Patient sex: M
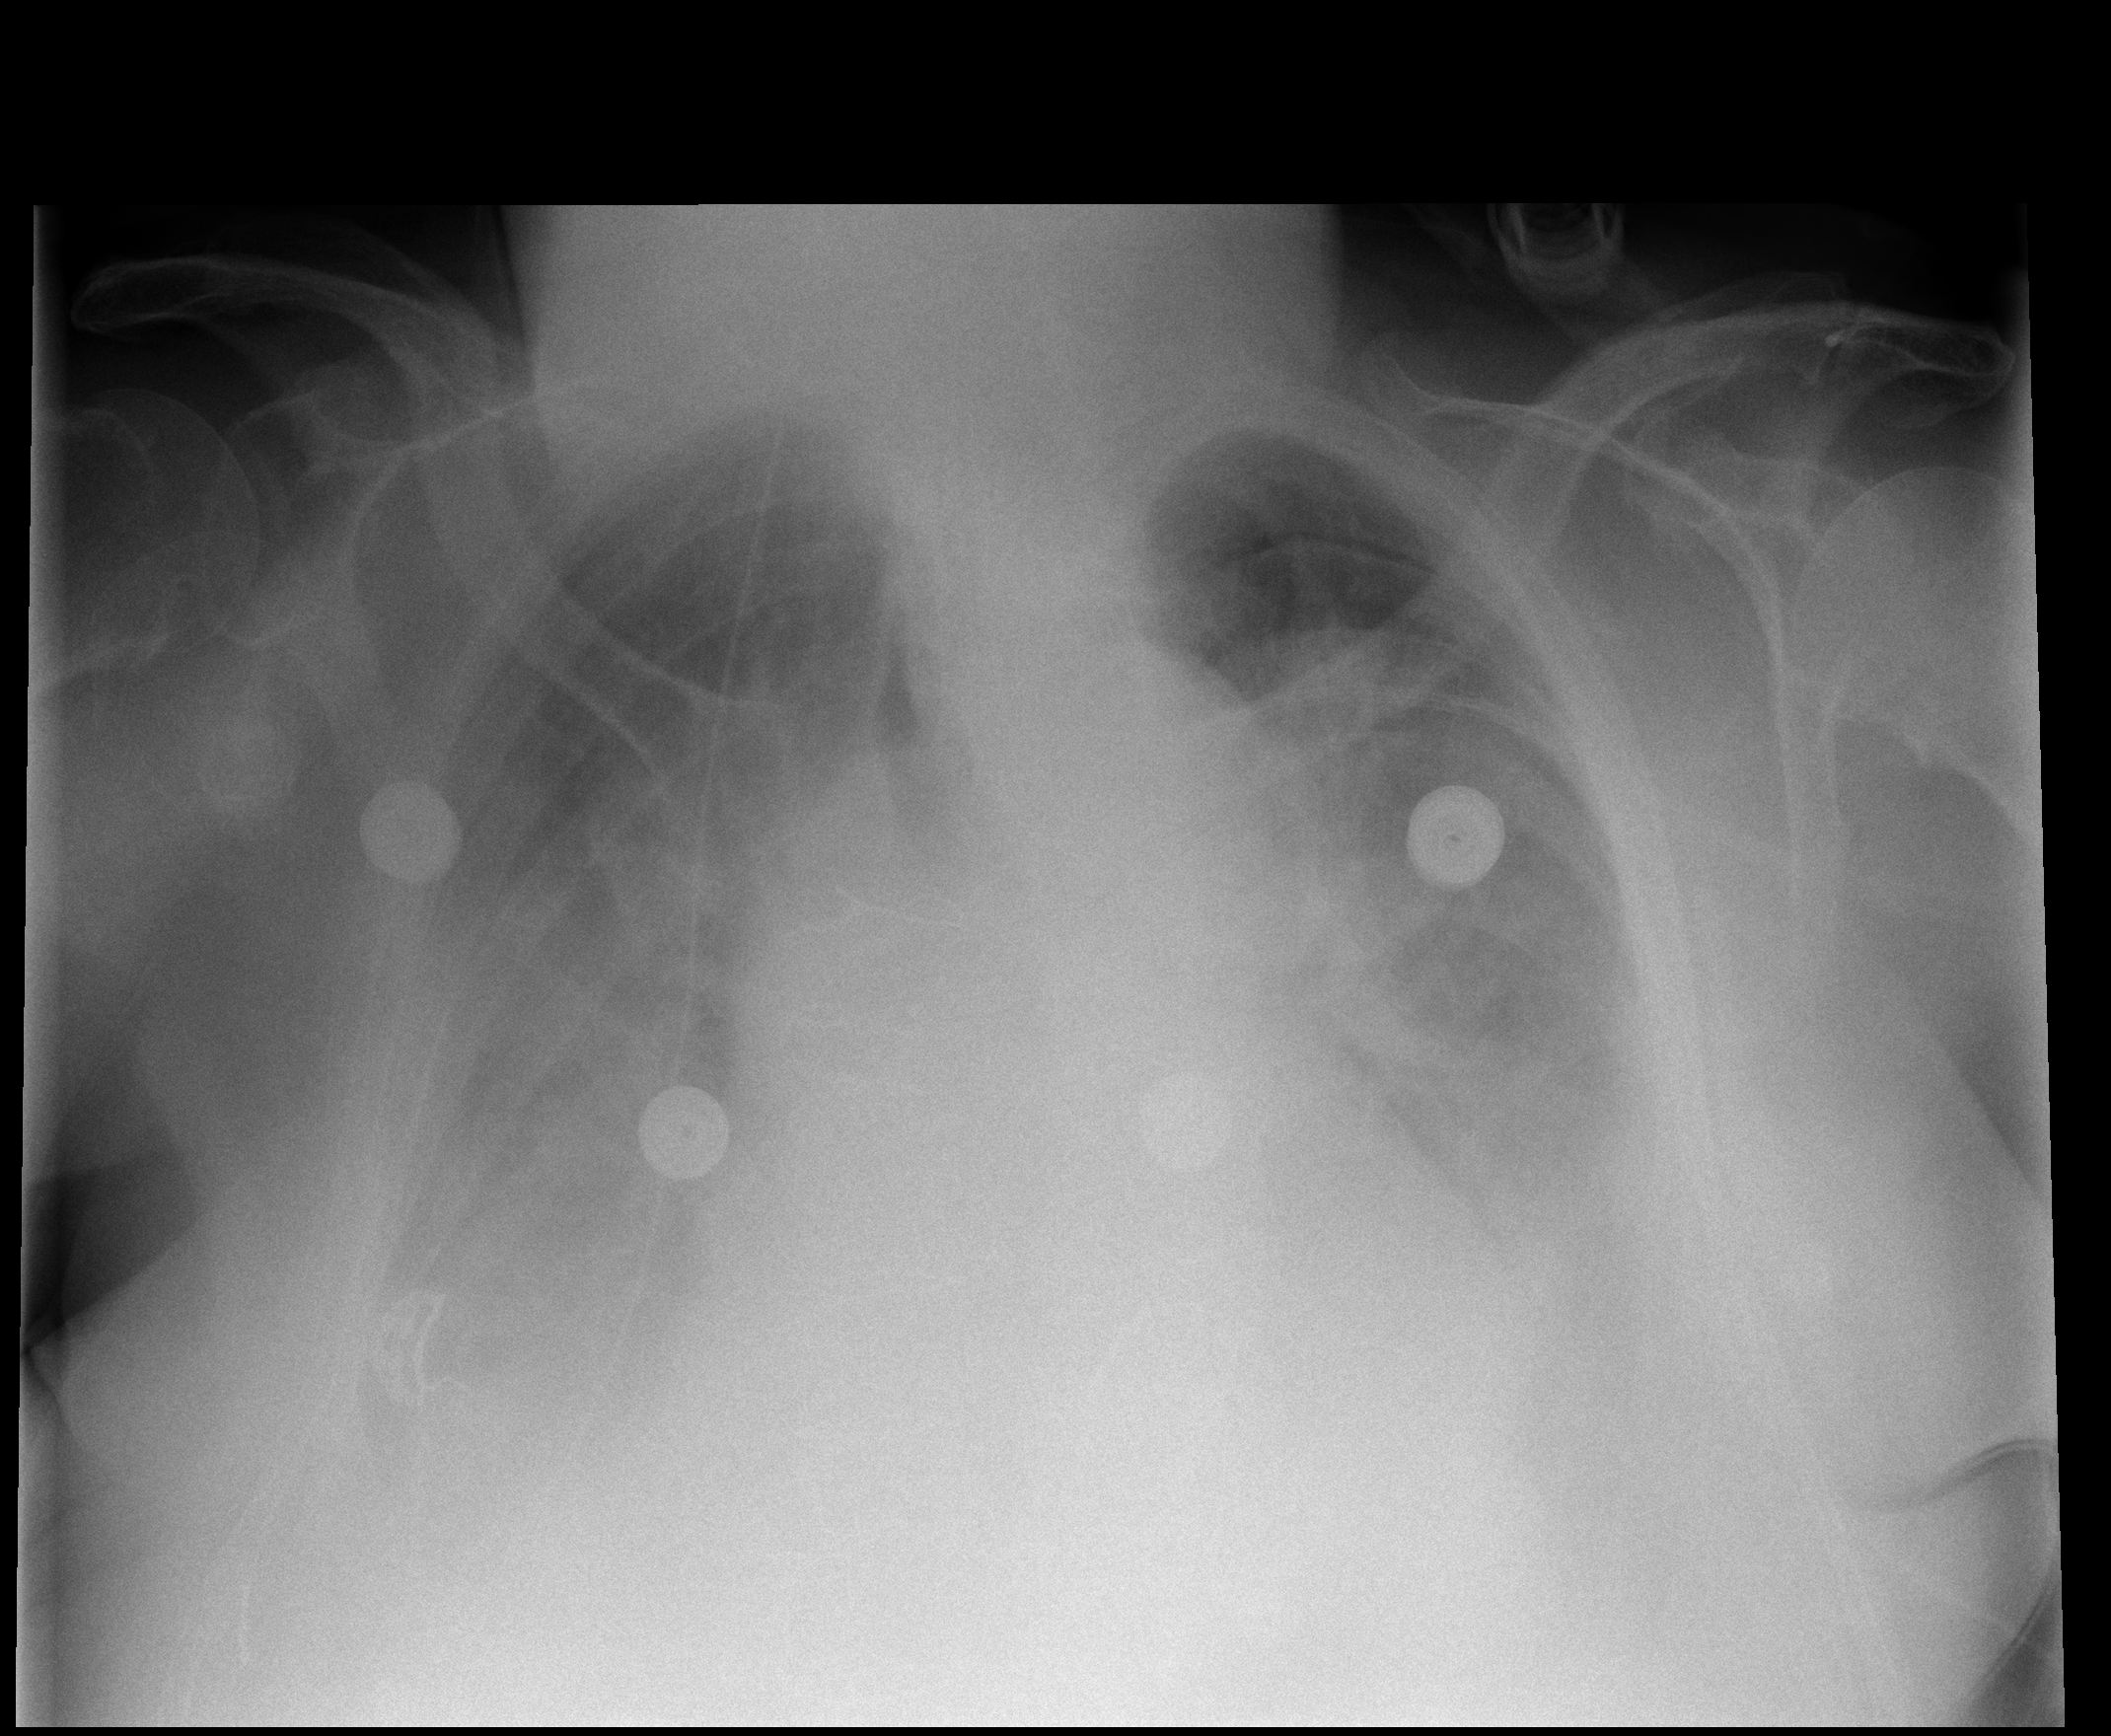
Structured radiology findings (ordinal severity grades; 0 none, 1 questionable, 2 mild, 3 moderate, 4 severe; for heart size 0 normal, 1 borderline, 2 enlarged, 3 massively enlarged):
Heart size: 2
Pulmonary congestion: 3
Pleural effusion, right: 3
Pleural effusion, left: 3
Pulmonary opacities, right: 0
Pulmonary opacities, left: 0
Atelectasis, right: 3
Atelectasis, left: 3